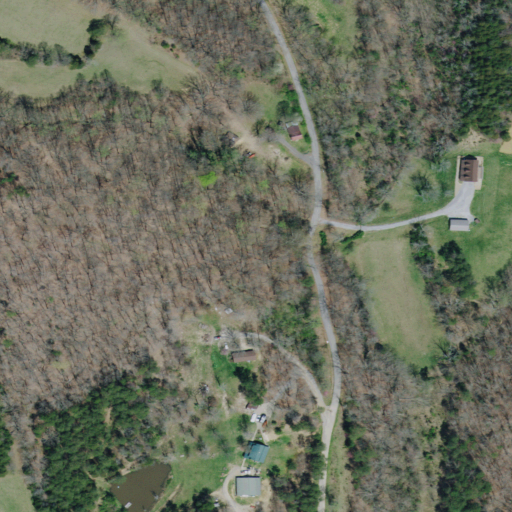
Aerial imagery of valley in Tennessee named Dark Hollow containing deciduous forest, pasture, open development, evergreen forest, shrub, mixed forest, and low intensity development